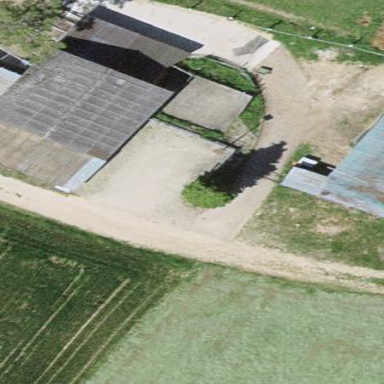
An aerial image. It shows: Farmyard area.